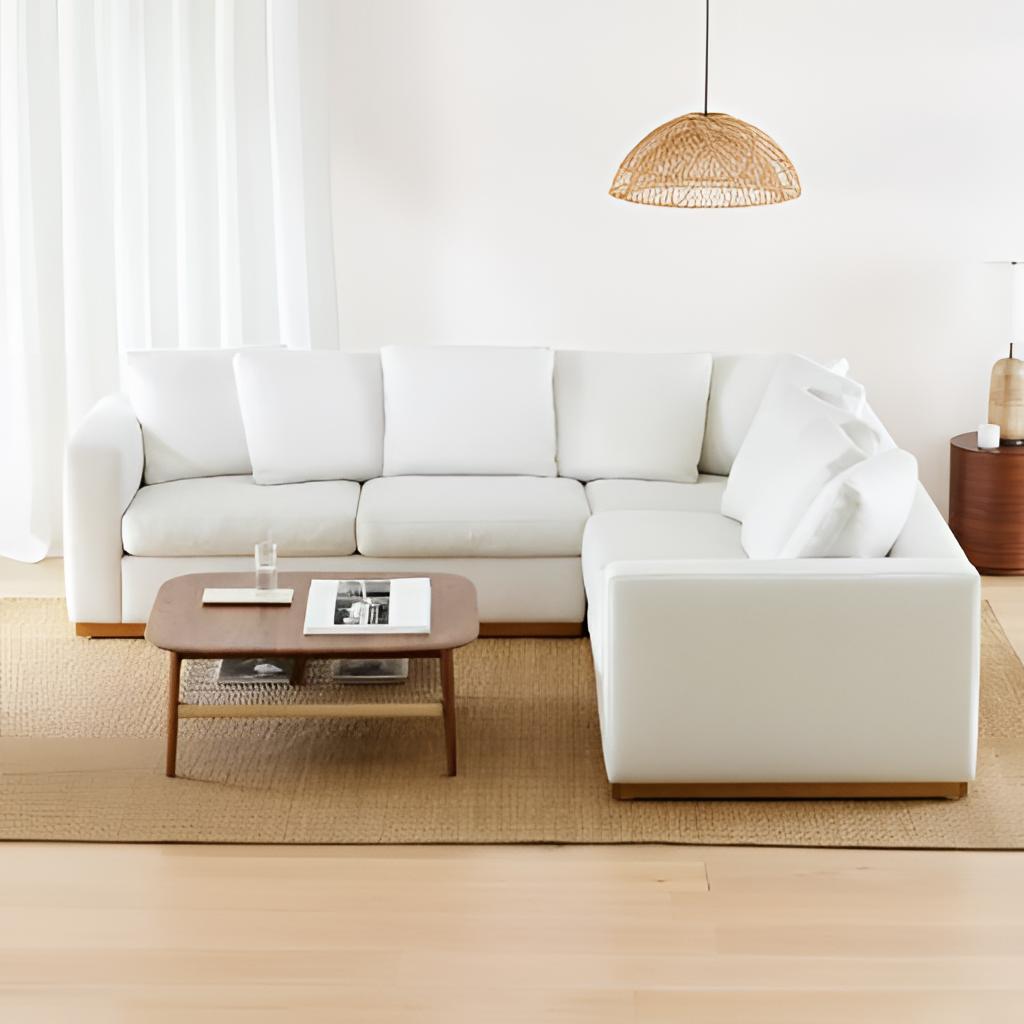
white fabric sectional sofa, living room, paint wallpaper, with solid pattern, contemporary, wood flooring, with plank pattern